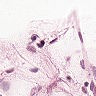
Metastatic tissue present: no